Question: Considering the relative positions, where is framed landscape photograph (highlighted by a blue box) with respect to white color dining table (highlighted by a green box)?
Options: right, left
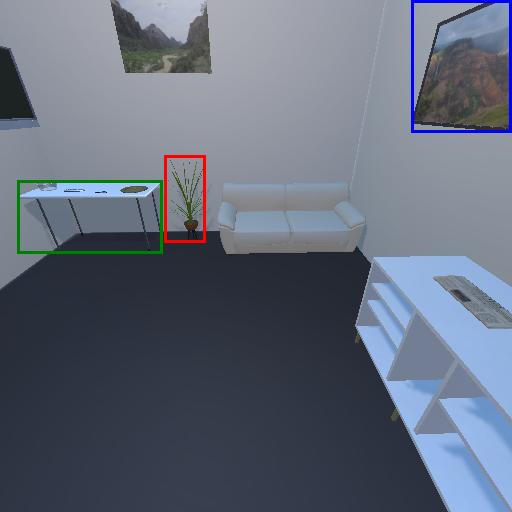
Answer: right